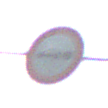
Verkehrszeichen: VerbotPersonenkraftwagenMitAnhaenger
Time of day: SunriseSunset
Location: Outdoor (Nature)
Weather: PartlyCloudy
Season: NotSpecified
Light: Natural